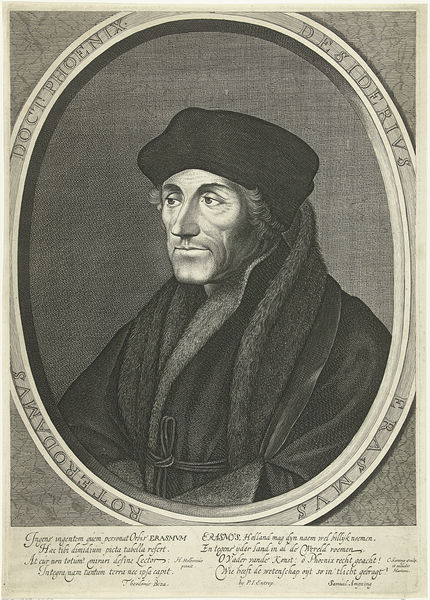
Titel: Portret van Desiderius Erasmus
Künstler: Cornelis (?-1671) Koning
Standort: Amsterdam
Institution: Rijksmuseum
Schlagwörter: homme, portrait, gravure, savant, philosophe